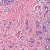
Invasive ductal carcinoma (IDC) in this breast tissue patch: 1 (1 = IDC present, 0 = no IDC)